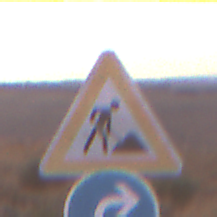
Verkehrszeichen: Arbeitsstelle
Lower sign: VorgeschriebeneFahrtrichtungRechts
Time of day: SunriseSunset
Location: Outdoor (Nature)
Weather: PartlyCloudy
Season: NotSpecified
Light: Natural